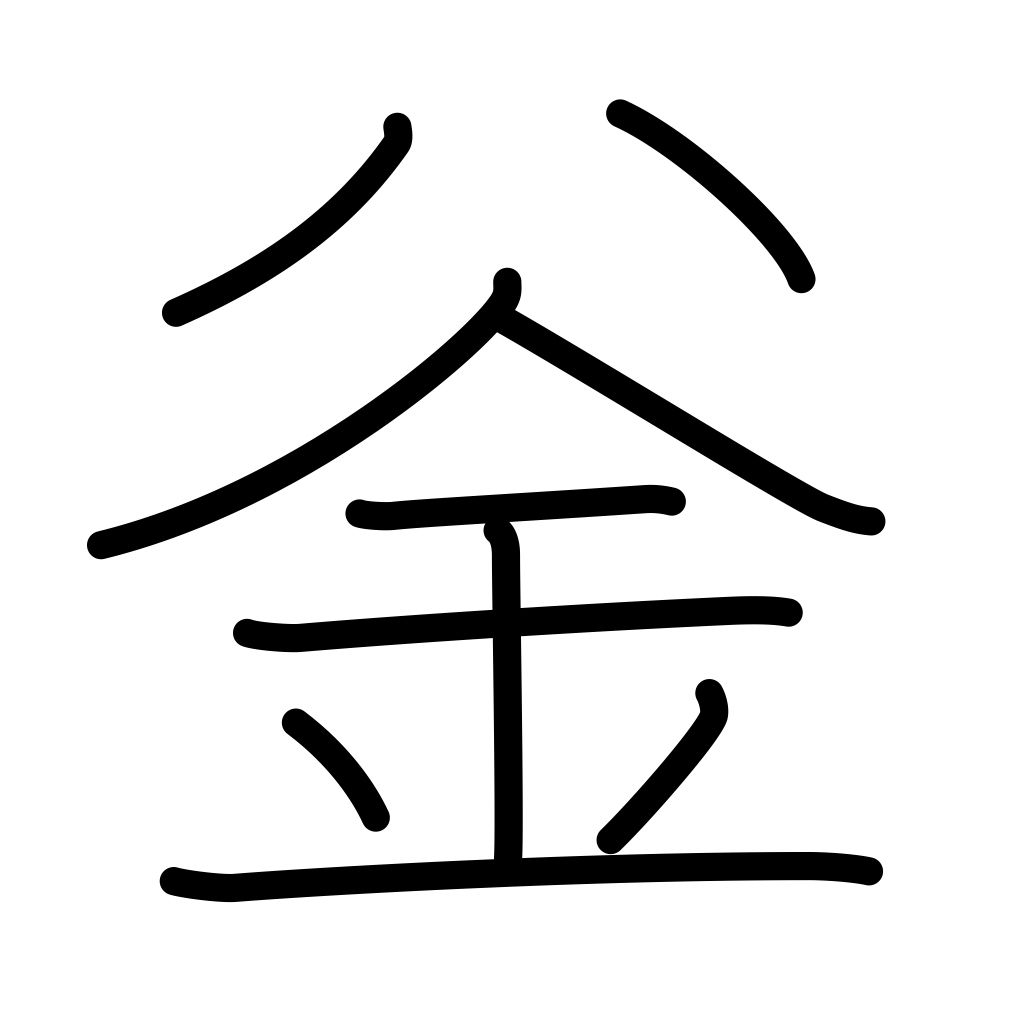
Meaning: kettle, cauldron, iron pot